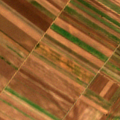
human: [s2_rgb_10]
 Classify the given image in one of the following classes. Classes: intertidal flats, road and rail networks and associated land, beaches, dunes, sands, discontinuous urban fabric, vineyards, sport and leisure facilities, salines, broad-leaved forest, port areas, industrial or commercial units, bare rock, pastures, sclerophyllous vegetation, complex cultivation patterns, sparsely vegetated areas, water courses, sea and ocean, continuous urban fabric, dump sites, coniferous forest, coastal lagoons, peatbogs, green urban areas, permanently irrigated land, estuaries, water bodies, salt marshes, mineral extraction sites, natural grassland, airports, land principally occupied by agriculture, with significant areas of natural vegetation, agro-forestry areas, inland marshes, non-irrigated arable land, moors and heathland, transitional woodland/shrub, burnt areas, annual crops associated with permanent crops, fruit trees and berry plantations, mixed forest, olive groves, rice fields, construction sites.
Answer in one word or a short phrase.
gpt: non-irrigated arable land